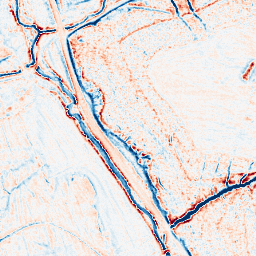
Category: edge_preserving
Decomposition family: anisotropic_diffusion
Decomposition parameters: iterations: 10
kappa: 10
gamma: 0.2
Upsampling method: sinc_blackman
Upsampling parameters: scale: 4
kernel_size: 8
Upsampling scale: 4